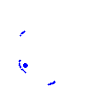
Particle: pion